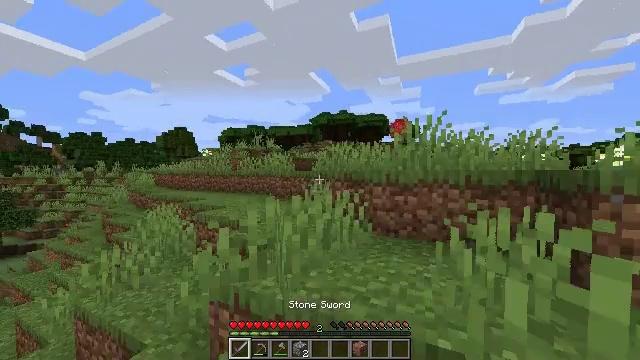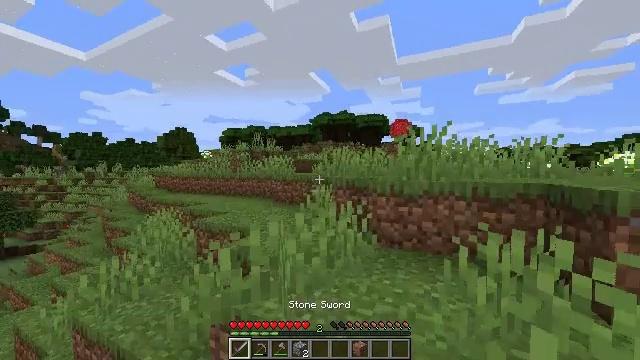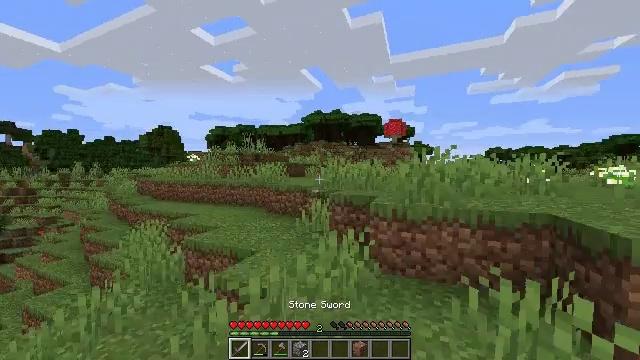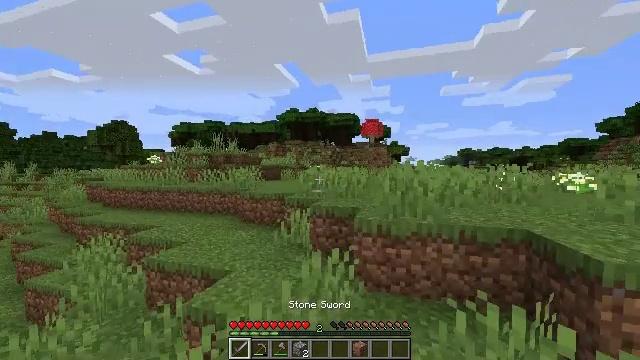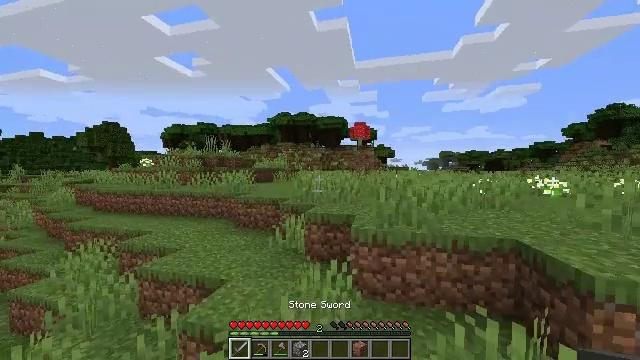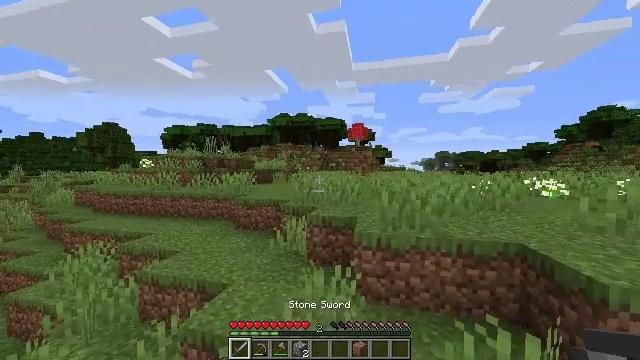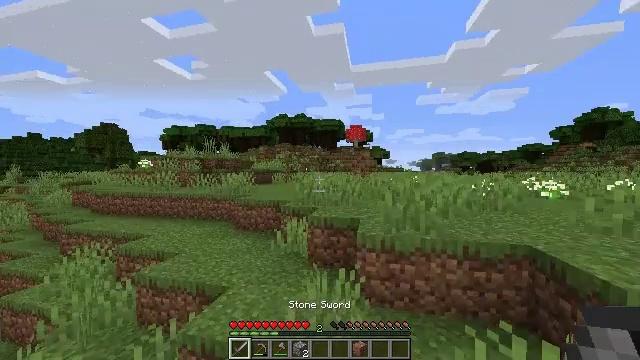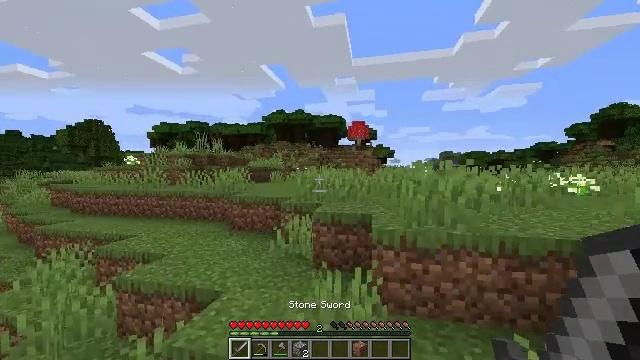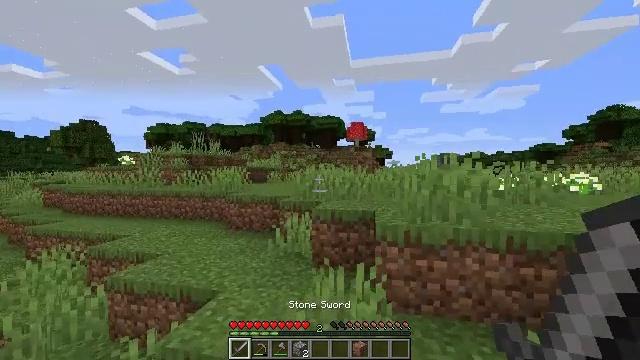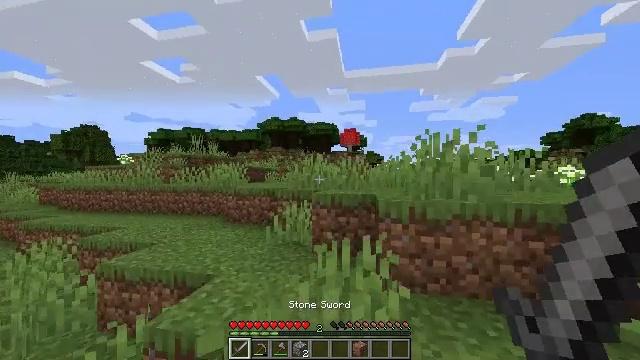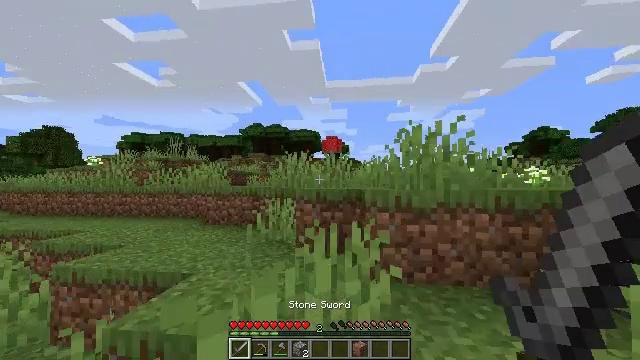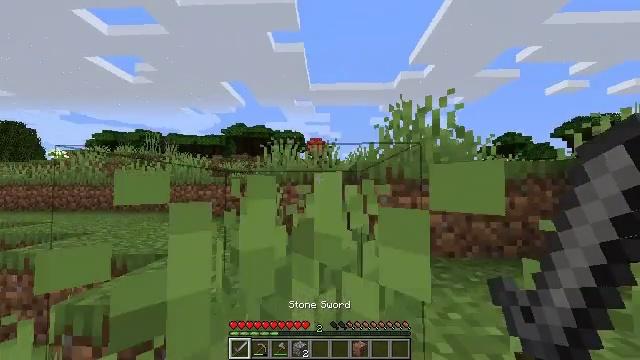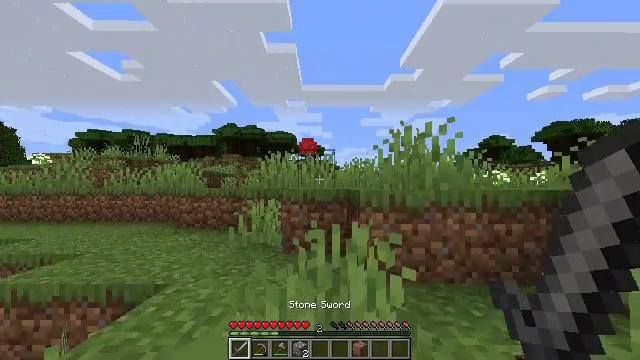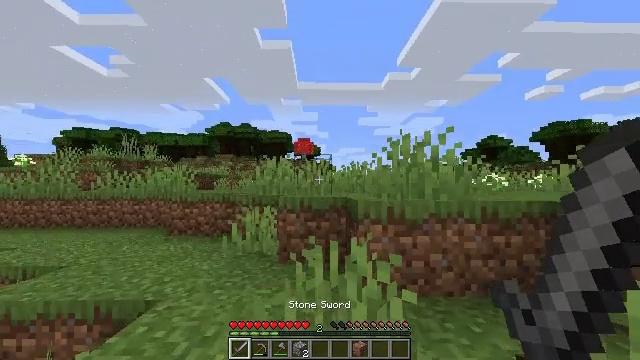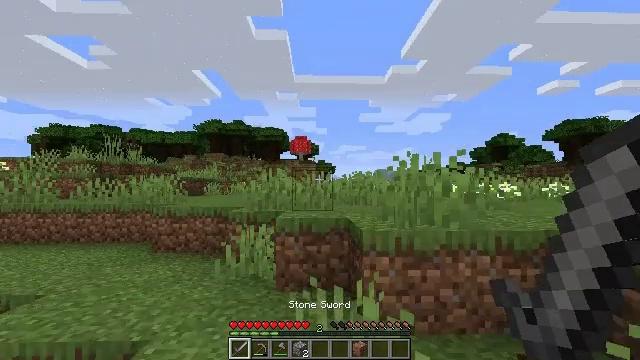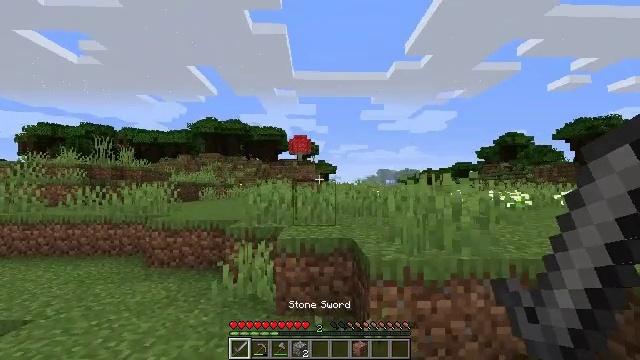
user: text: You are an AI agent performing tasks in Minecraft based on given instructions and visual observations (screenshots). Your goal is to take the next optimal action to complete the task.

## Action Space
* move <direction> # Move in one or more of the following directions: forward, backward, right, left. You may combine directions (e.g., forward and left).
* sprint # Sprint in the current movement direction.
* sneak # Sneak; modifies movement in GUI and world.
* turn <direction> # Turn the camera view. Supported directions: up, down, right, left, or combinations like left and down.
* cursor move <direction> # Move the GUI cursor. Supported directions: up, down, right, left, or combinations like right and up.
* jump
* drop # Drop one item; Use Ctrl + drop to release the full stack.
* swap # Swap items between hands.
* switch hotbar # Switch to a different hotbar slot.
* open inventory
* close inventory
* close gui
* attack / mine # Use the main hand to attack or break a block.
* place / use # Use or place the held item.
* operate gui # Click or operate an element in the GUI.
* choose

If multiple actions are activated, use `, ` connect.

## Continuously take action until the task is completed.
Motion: motion action
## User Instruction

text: Kill mobs.
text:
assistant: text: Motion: move forward, sprint, jump
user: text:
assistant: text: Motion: move forward, sprint, turn right, jump
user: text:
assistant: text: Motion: move forward, sprint, turn right, jump
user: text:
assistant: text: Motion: move forward, sprint, turn right, jump
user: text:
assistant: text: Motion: move forward, sprint, jump
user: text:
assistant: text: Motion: move forward, sprint, jump
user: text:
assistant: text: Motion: move forward, sprint, jump
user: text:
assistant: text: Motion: move forward, sprint, jump
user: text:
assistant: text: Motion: move forward, sprint, turn right and up, jump
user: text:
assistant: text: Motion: move forward, sprint, turn right and up, jump
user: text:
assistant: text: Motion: move forward, sprint, turn right, jump
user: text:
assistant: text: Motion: move forward, sprint, turn right, jump
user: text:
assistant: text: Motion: move forward, sprint, turn right, jump
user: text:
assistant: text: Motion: move forward, sprint, jump
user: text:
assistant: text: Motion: move forward, sprint, jump
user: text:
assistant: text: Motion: move forward, sprint, jump
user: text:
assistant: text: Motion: move forward, sprint, jump
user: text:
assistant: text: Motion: move forward, sprint, jump
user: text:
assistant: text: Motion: move forward, sprint, jump
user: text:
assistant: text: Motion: move forward, sprint, jump
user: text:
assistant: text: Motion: move forward, sprint, jump
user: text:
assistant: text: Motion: move forward, sprint, jump
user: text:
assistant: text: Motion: move forward, sprint, turn down, jump
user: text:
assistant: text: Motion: move forward, sprint, turn right and down, jump
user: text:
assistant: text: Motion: move forward, sprint, turn down, jump
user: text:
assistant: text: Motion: move forward, sprint, jump
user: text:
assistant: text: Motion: move forward, sprint, jump
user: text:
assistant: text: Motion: move forward, sprint, jump
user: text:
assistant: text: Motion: move forward, sprint, jump
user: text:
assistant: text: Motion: move forward, sprint, jump